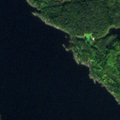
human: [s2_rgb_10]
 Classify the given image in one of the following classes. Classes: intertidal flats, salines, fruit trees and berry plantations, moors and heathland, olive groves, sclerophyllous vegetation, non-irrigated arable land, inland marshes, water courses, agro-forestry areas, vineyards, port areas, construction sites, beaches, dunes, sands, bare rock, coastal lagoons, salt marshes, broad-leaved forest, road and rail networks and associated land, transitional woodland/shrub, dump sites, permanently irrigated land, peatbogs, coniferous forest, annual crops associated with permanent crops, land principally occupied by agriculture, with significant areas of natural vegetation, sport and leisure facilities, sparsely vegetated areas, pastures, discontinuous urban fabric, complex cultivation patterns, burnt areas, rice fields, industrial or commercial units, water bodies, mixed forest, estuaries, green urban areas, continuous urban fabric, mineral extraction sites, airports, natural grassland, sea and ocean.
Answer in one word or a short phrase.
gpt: coniferous forest, mixed forest, water bodies